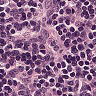
Metastatic tissue present: no